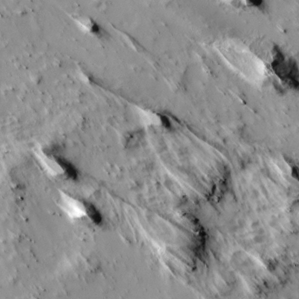
Label: non_frost